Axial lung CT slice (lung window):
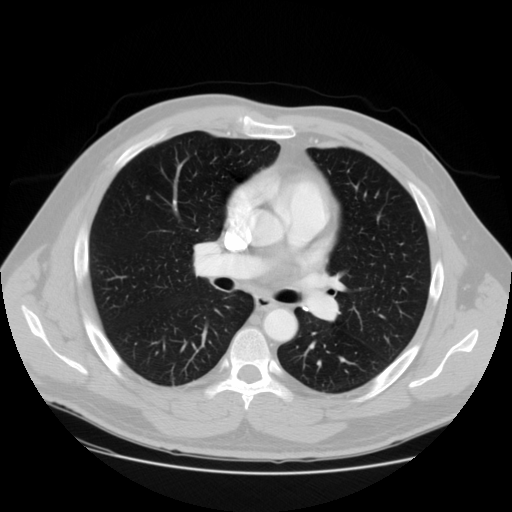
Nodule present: no